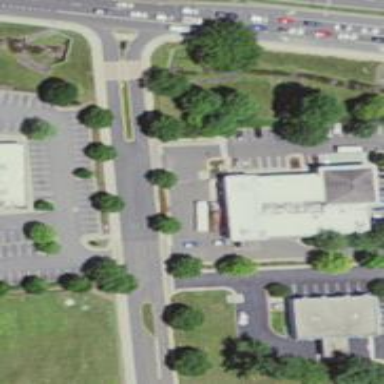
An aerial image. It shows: Pharmacy providing healthcare services.